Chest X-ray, PA view. Patient: 55 years old, sex F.
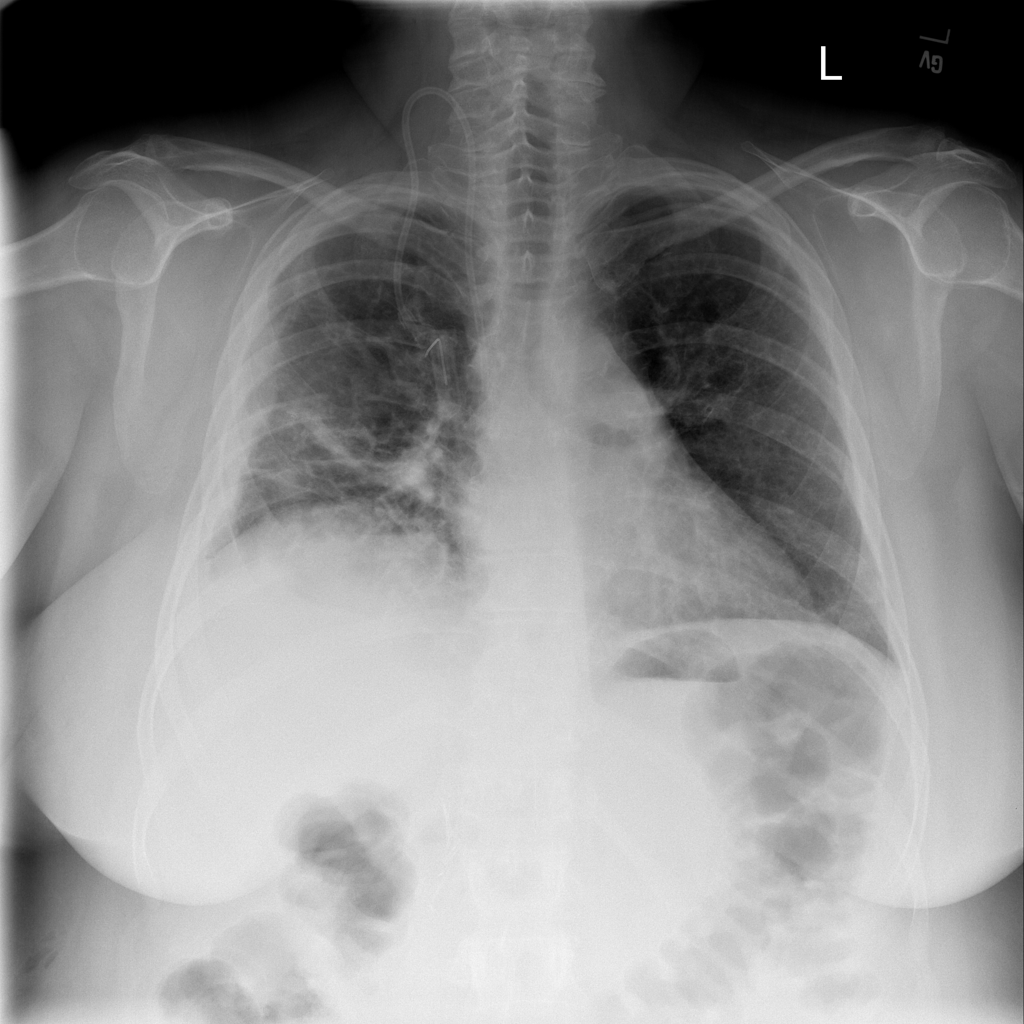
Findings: Atelectasis, Infiltration, Pleural_Thickening